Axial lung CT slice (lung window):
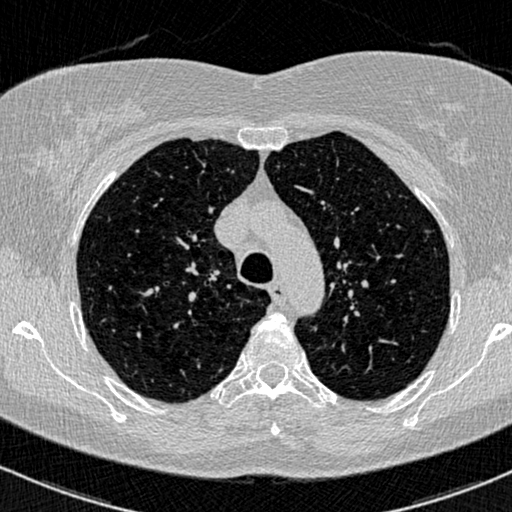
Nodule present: no